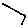
Label: zigzag